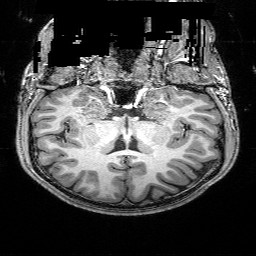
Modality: T1w
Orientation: sagittal
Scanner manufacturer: siemens
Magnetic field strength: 3 T
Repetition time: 2.25 s
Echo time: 0.00418 s